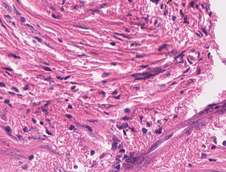
Tumor epithelial tissue: no
Tumor-associated stroma tissue: yes
Normal tissue: no